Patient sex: M
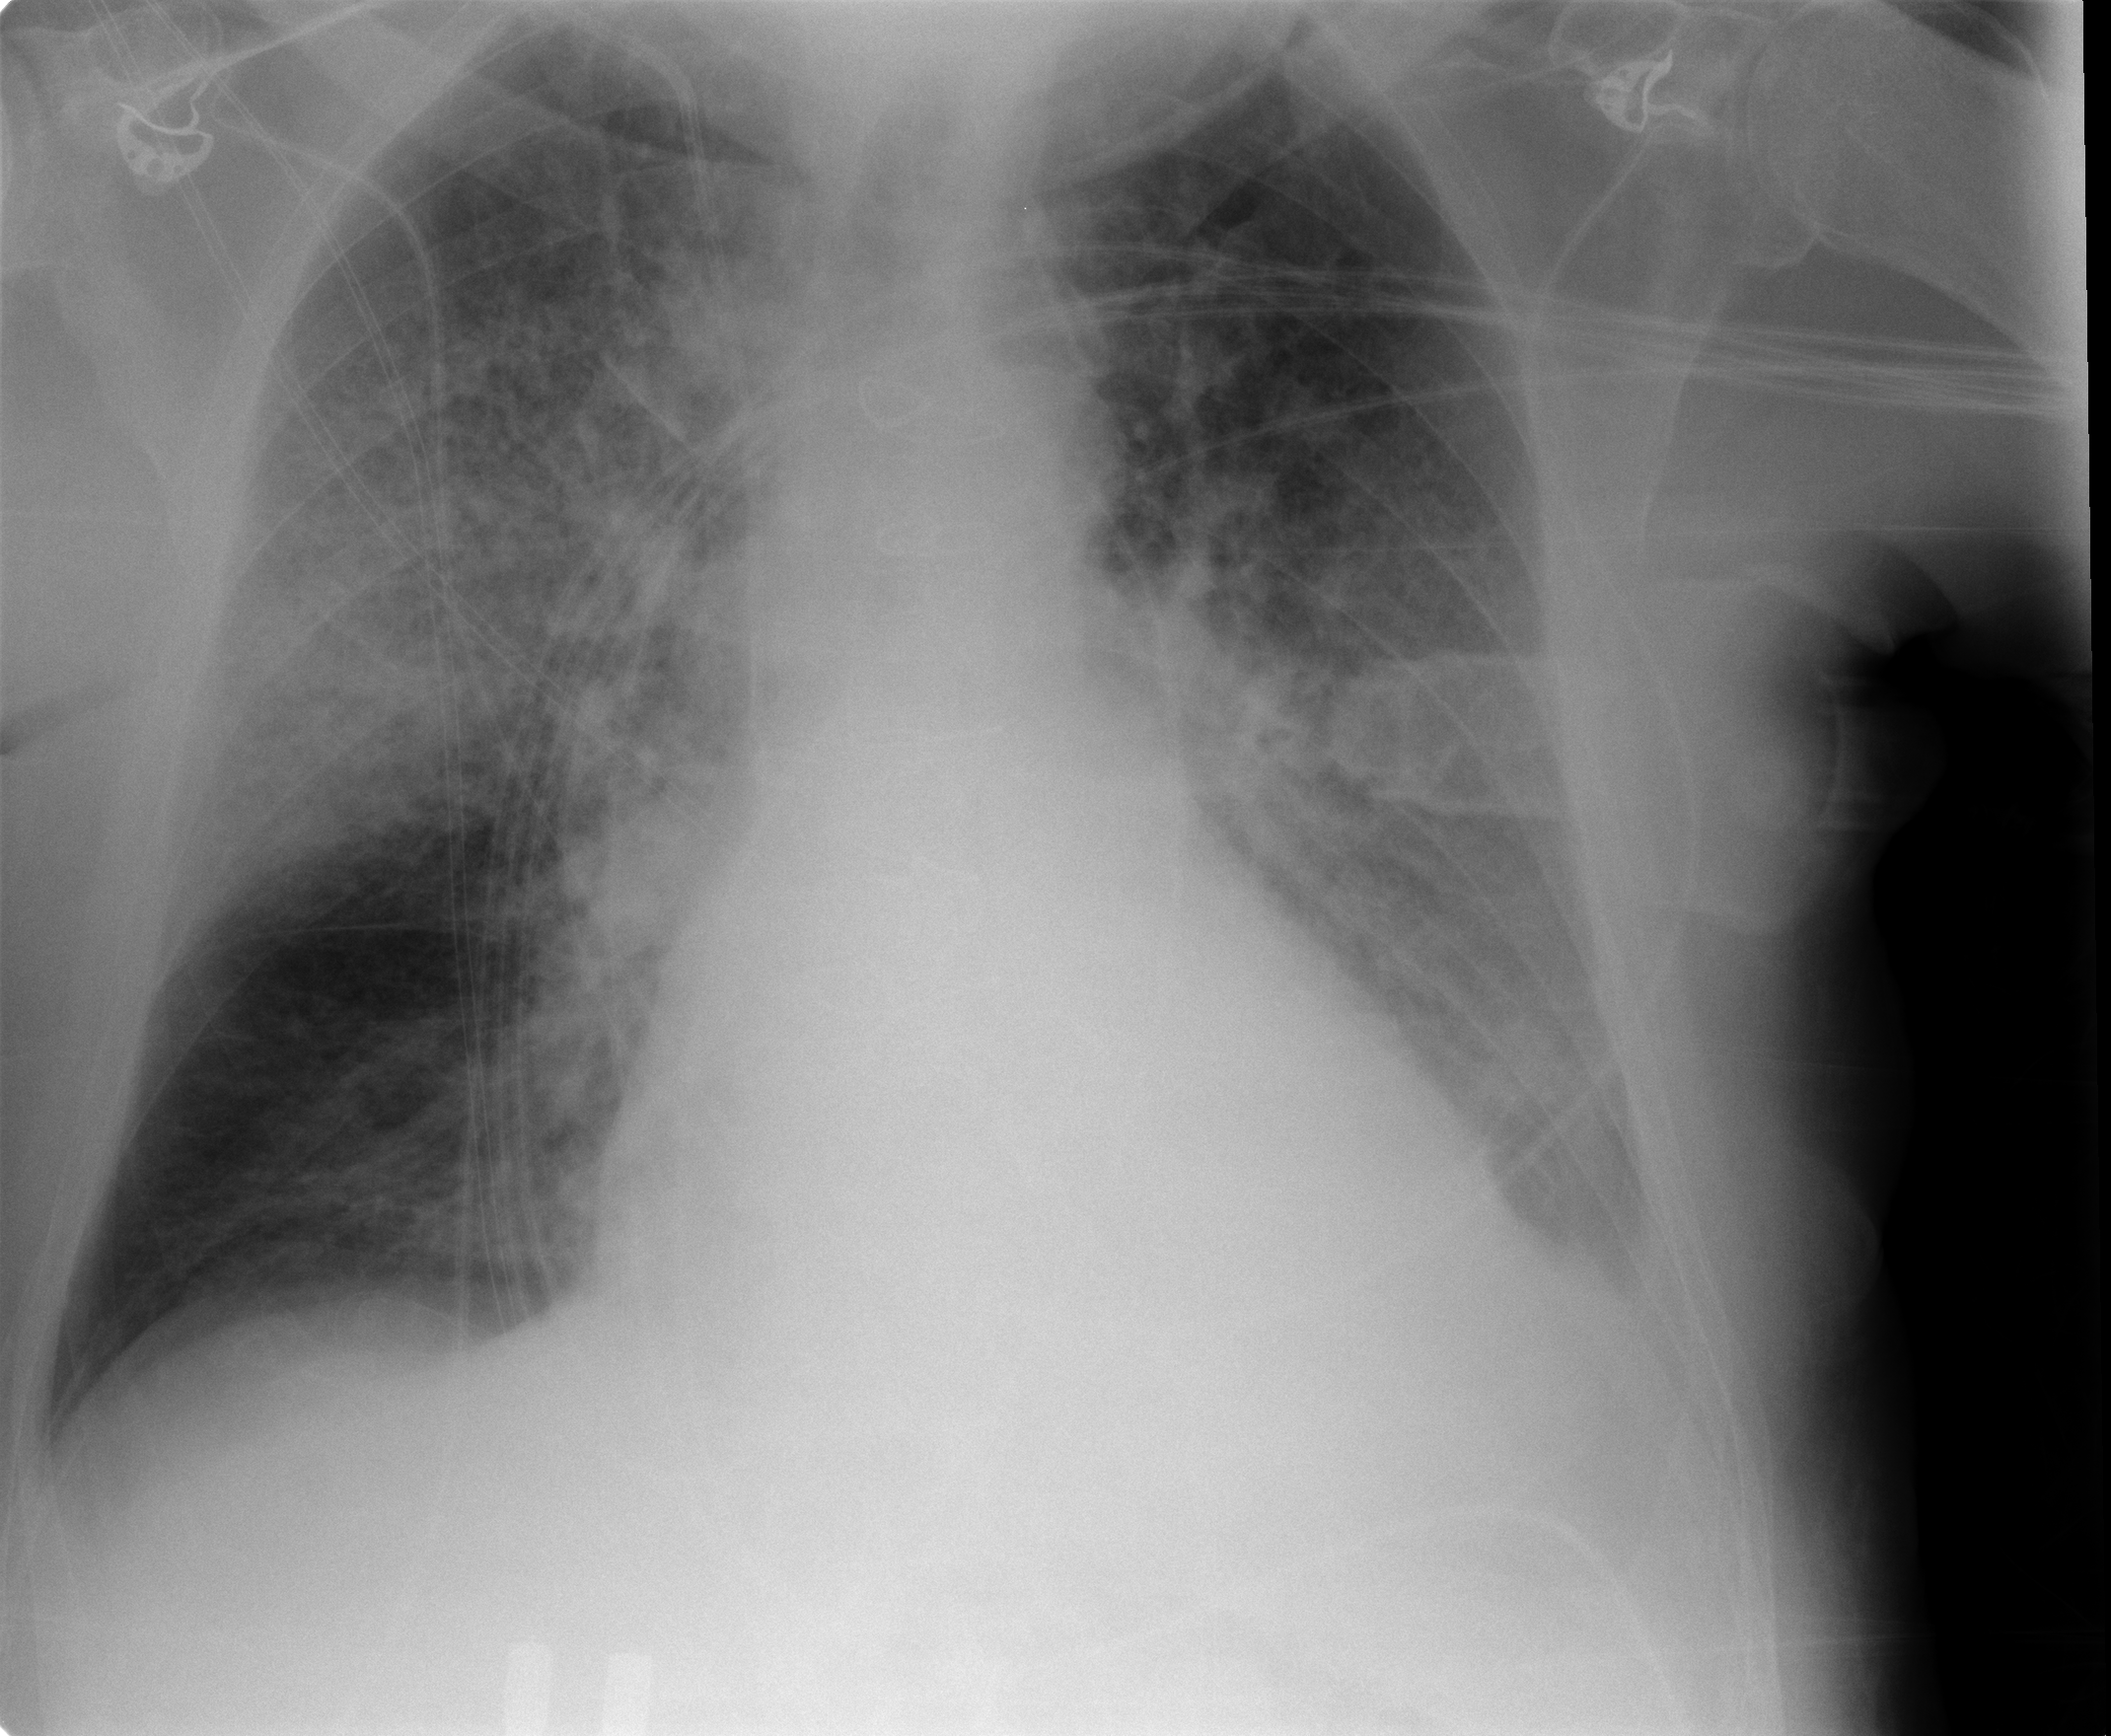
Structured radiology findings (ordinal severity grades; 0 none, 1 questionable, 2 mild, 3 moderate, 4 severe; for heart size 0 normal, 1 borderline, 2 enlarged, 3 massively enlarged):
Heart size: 1
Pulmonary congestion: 2
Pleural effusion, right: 1
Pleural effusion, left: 2
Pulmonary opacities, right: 3
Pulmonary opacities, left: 2
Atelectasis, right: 3
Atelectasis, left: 2